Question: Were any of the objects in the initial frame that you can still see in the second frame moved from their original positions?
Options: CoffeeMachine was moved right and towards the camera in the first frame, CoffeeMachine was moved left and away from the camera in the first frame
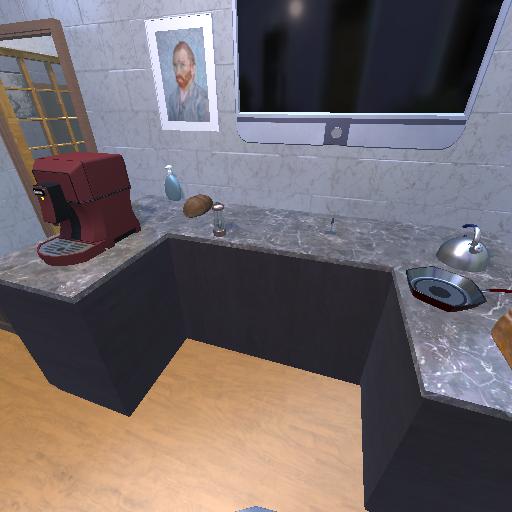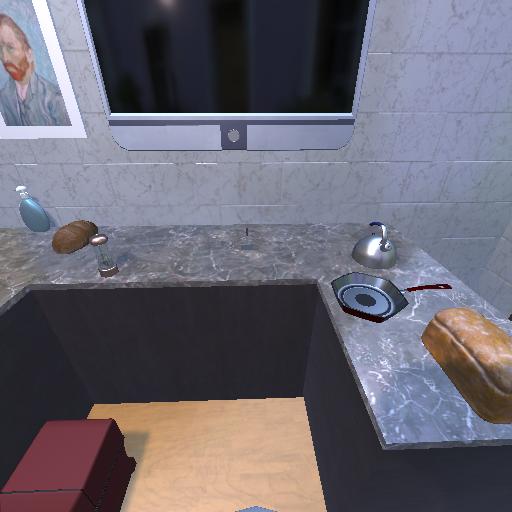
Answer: CoffeeMachine was moved right and towards the camera in the first frame